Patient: sex M, age 52
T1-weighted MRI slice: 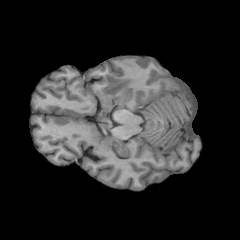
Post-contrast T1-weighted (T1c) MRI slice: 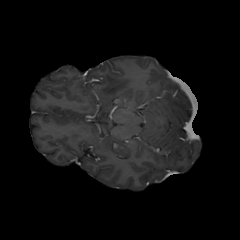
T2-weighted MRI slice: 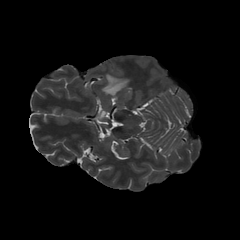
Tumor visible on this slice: yes
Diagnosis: Glioblastoma, IDH-wildtype
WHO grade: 4